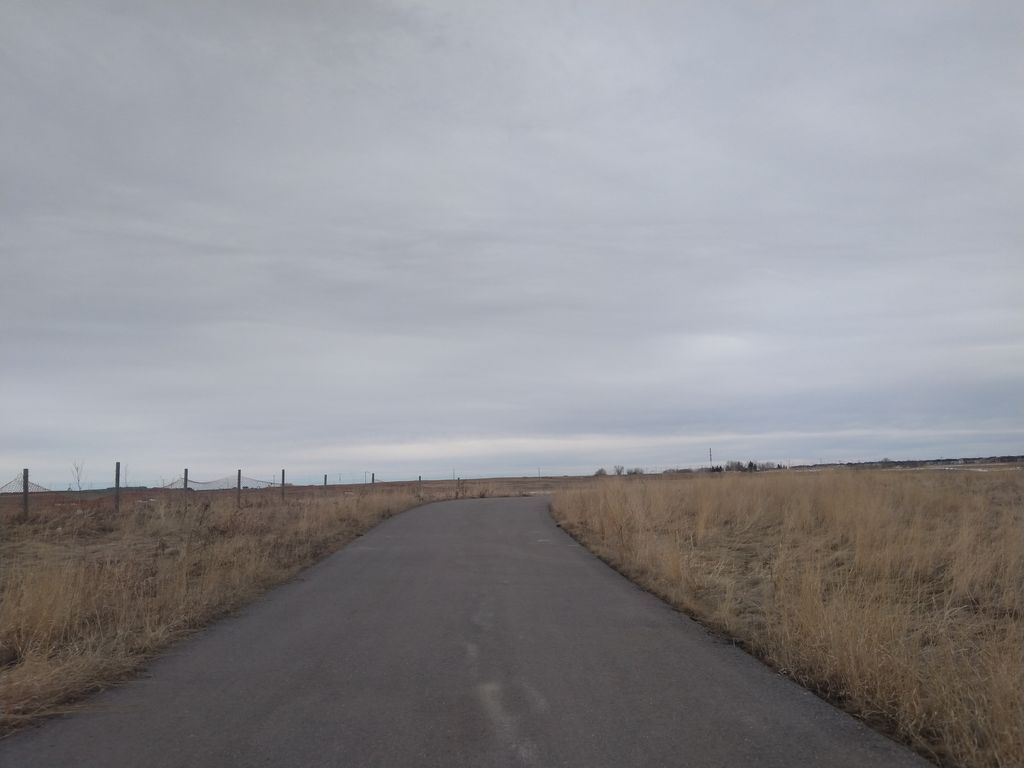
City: calgary